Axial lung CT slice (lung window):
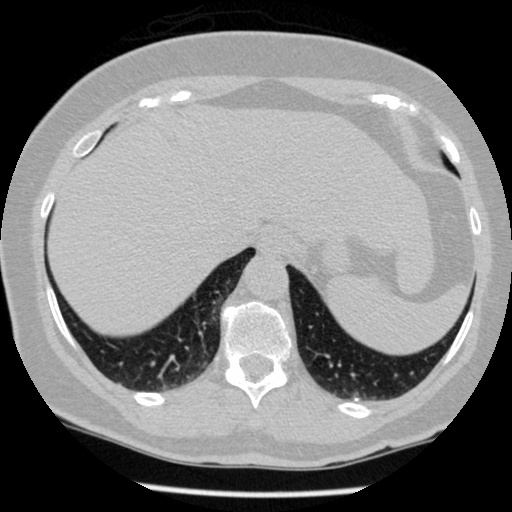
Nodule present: no